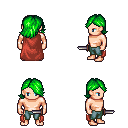
a pixel art fantasy rpg character, male body template, human, light skin, maroon cape, teal pants, green swoop hairstyle, dagger, four views (front, back, left, right), 2x2 character sprite sheet, small pixel art, hard edges, no anti-aliasing